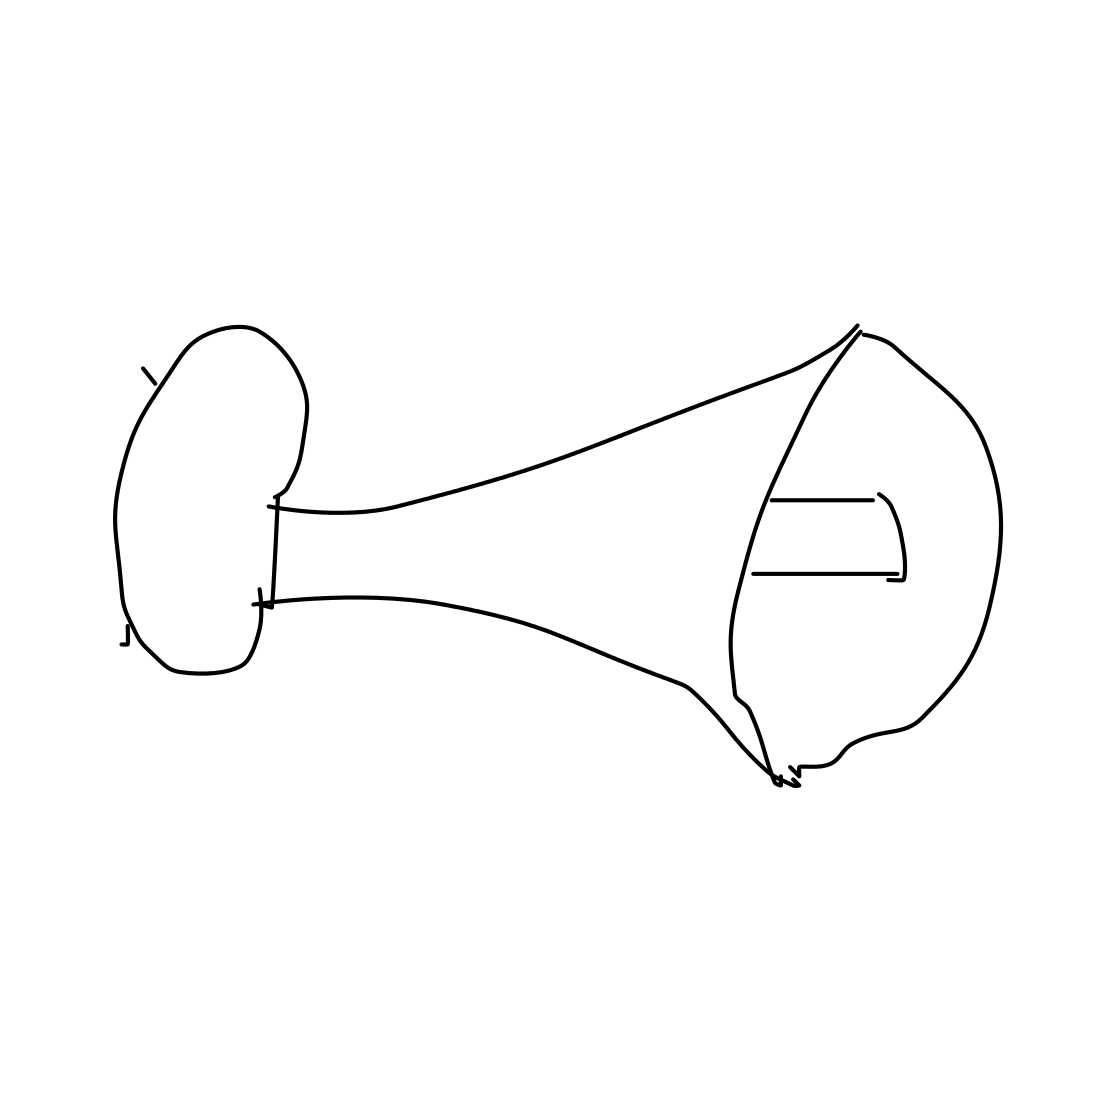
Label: loudspeaker